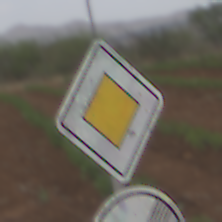
Verkehrszeichen: Vorfahrtsstrasse
Zusatzzeichen unten: EndeUeberholverbot
Umgebung: Outdoor, Nature
Tageszeit: Midday
Wetter: PartlyCloudy
Licht: Natural
Jahreszeit: NotSpecified
Kontrast: LowContrast